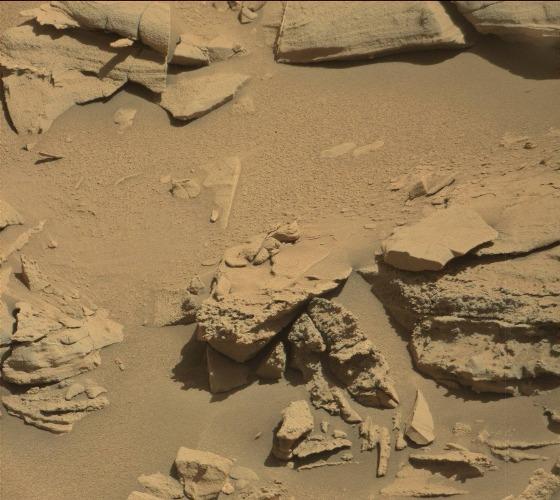
Terrain classes present: Bedrock, Gravel / Sand / Soil, Rock, Shadow